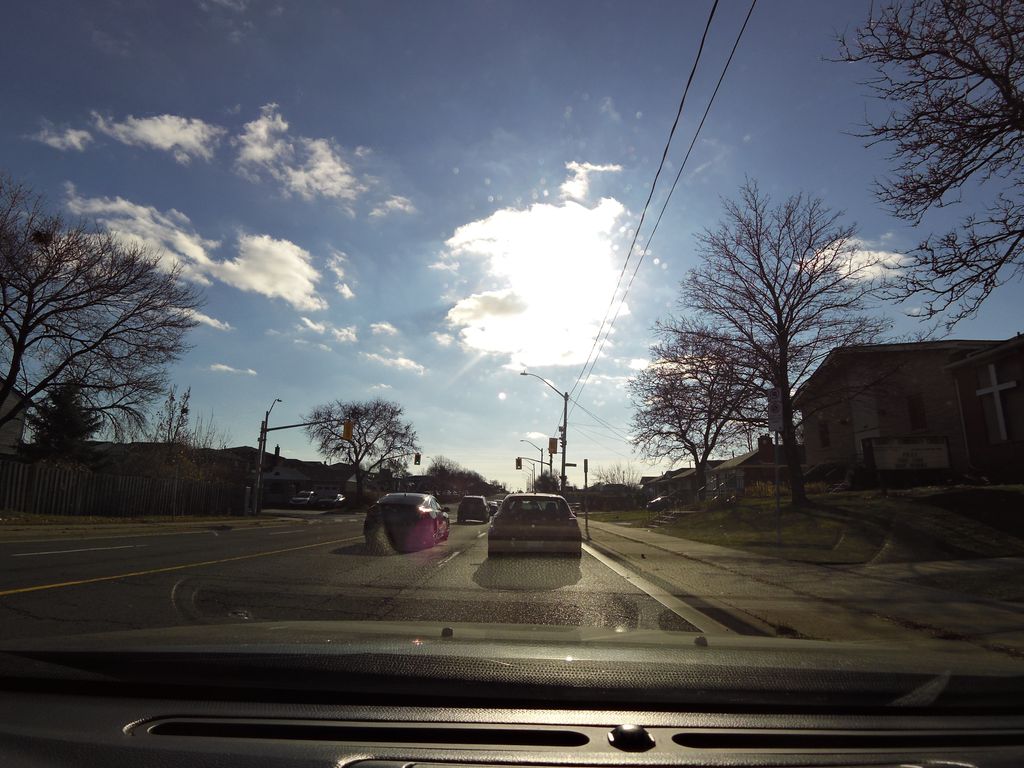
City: hamilton